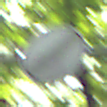
Verkehrszeichen: EndeSaemtlicherBegrenzungen
Umgebung: Outdoor, RoadRail
Tageszeit: MorningAfternoon
Wetter: Clear
Licht: Natural
Jahreszeit: NotSpecified
Kontrast: LowContrast